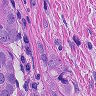
Metastatic tissue present: yes